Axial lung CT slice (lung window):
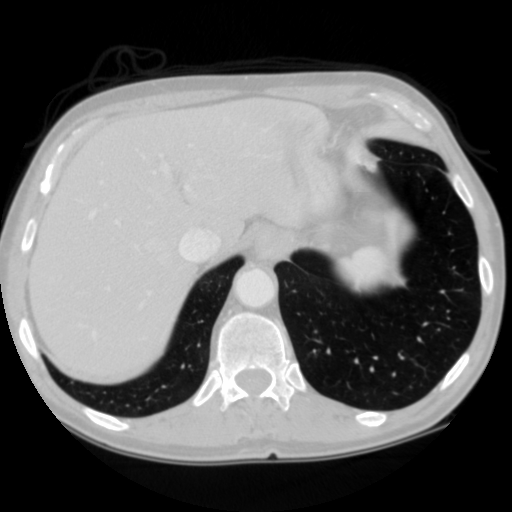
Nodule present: no